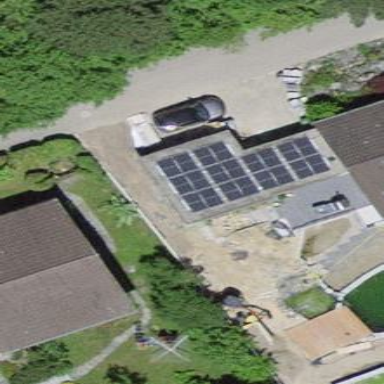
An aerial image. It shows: Garage building.